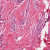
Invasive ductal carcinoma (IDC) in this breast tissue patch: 0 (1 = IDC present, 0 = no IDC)